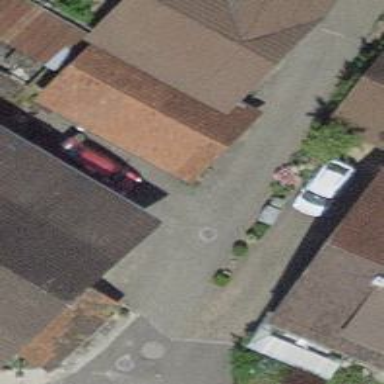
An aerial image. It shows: Alley classified as service road.